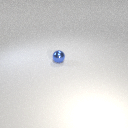
small blue metal sphere